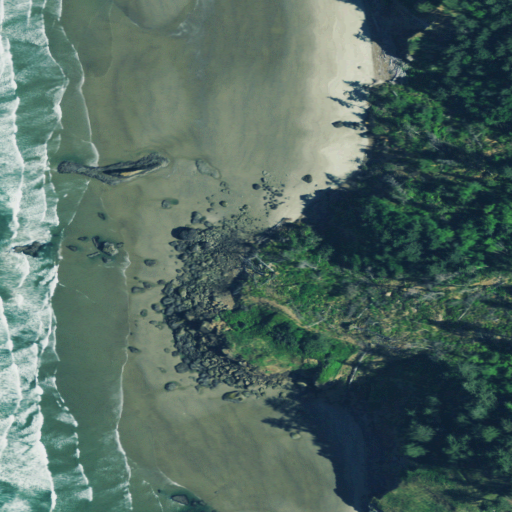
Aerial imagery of cape in Oregon named Bald Point containing open water, barren land, evergreen forest, mixed forest, and herbaceous wetlands